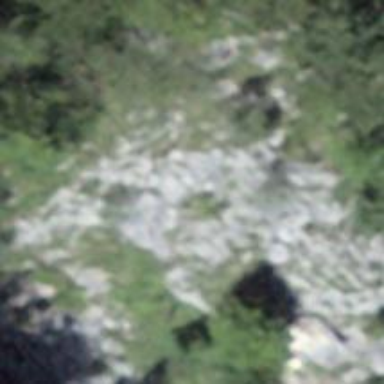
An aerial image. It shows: Natural cliff.